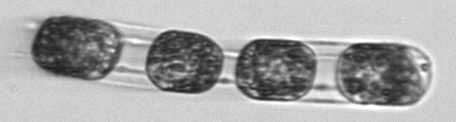
Label: Hemiaulus